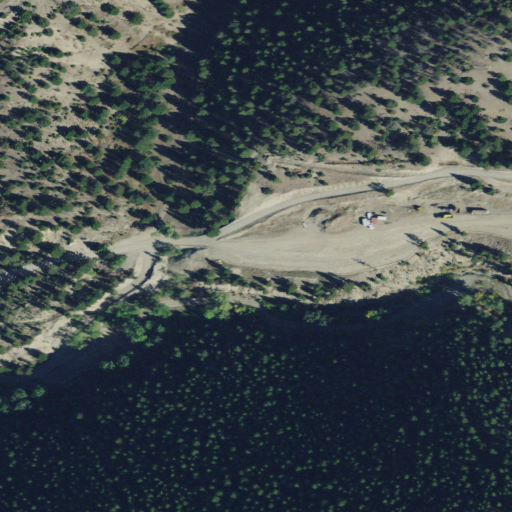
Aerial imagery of valley in Montana named Montana Gulch containing evergreen forest, shrub, and grassland